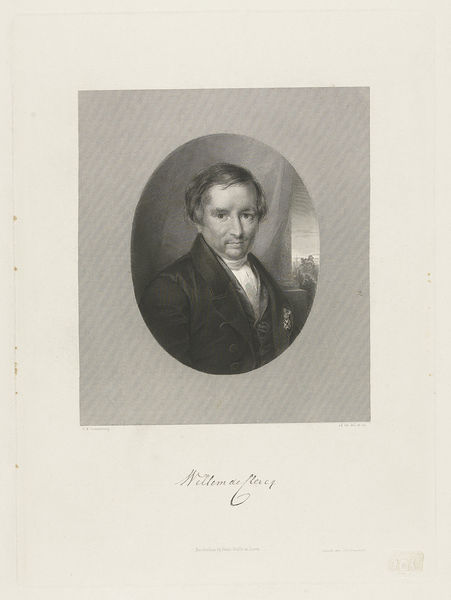
Titel: Portret van Willem de Clercq
Künstler: Henricus Wilhelmus Couwenberg
Standort: Amsterdam
Institution: Rijksmuseum
Schlagwörter: mann, fenster, nase, schwarz, anzug, hemd, herr, portrait, vorhang, mantel, scheitel, oval, orden, rasiert, geischt, bilck